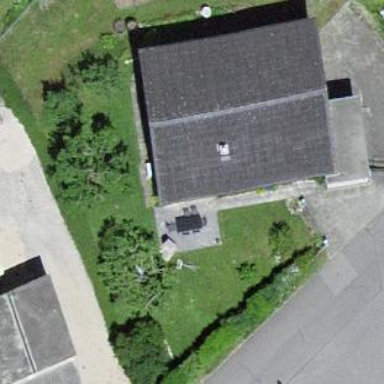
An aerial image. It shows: Residential building.